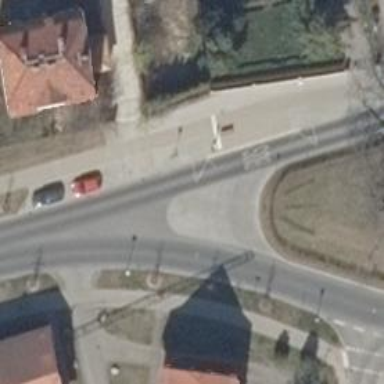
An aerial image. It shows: Public transport stop position.